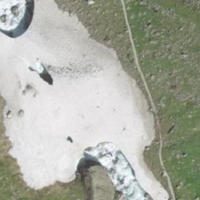
EUNIS habitat code: 32
Species observed at this site:
Erebia melampus